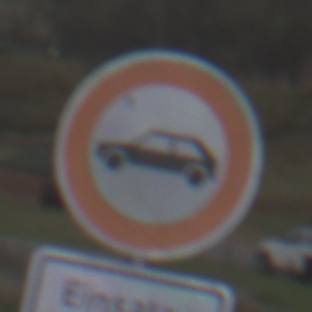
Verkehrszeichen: VerbotPersonenkraftwagen
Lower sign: BesondereFahrzeugeUndTransportgueter3
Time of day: SunriseSunset
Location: Outdoor (RoadRail)
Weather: PartlyCloudy
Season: NotSpecified
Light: Natural